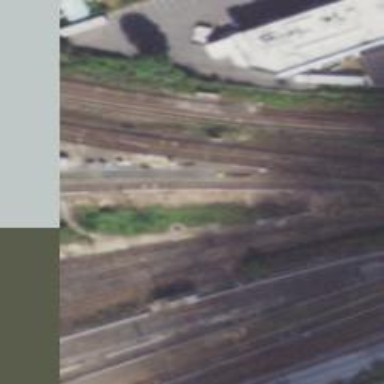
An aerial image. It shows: Railway yard used for servicing trains.